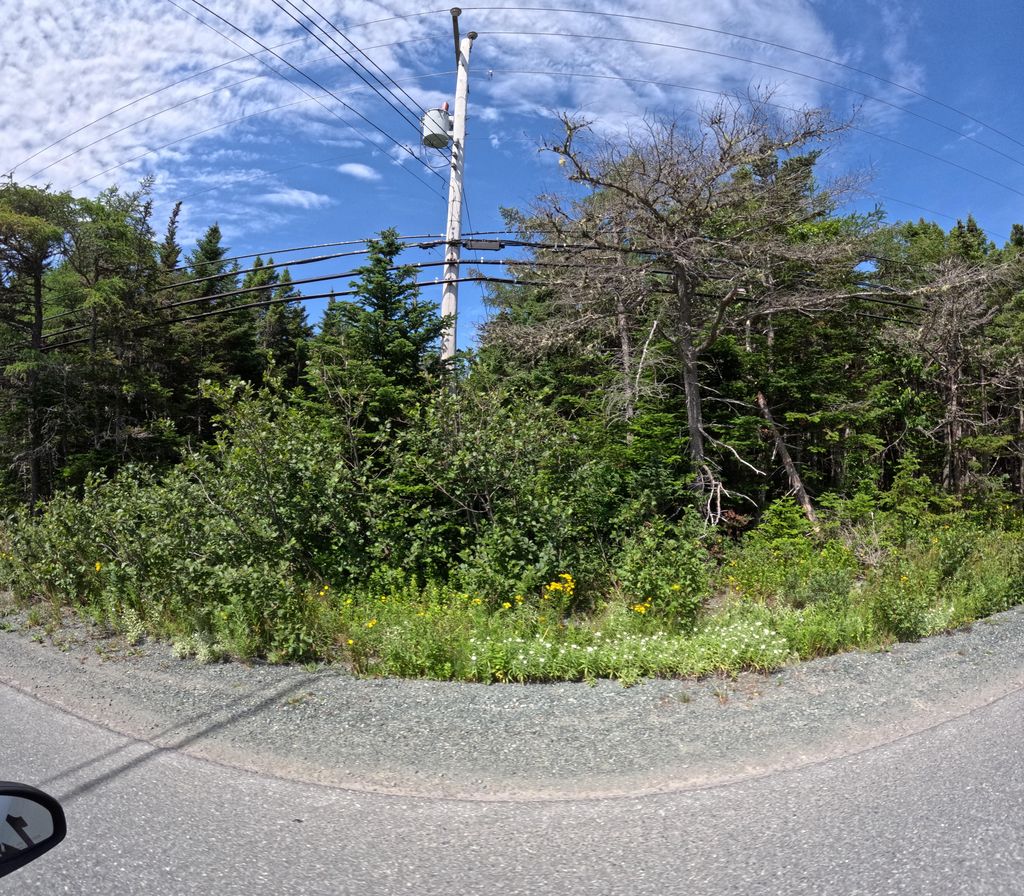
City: st_johns